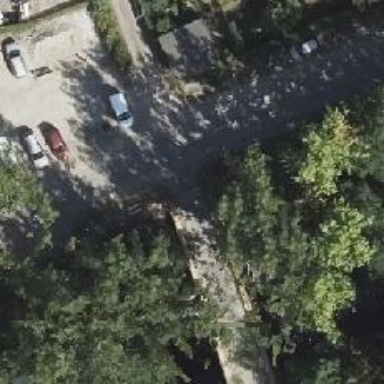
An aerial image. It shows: Service road on asphalt bridge.